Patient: sex F, age 75
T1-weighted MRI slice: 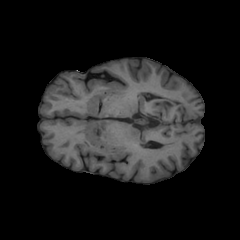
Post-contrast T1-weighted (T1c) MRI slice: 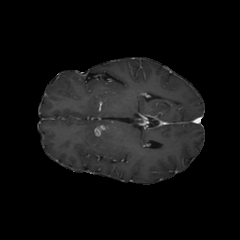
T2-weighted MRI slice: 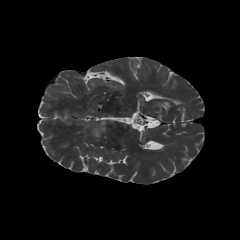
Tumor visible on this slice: yes
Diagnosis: Glioblastoma, IDH-wildtype
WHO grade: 4